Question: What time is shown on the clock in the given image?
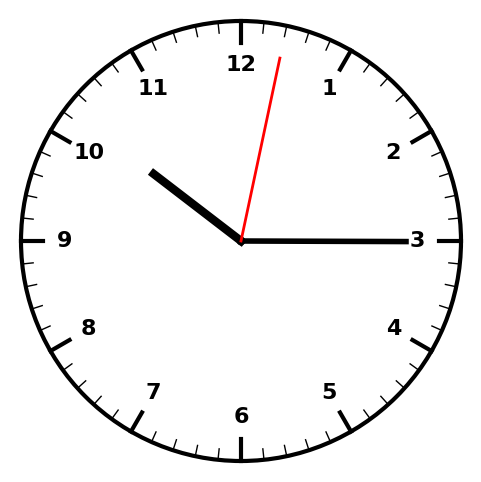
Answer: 10:15:02